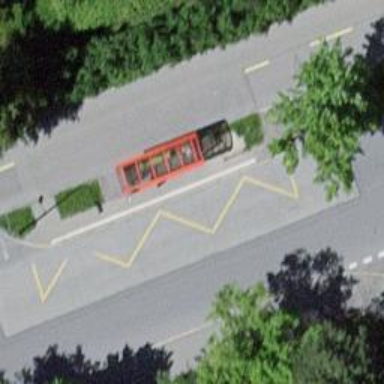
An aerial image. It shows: Bus stop with platform for public transport.